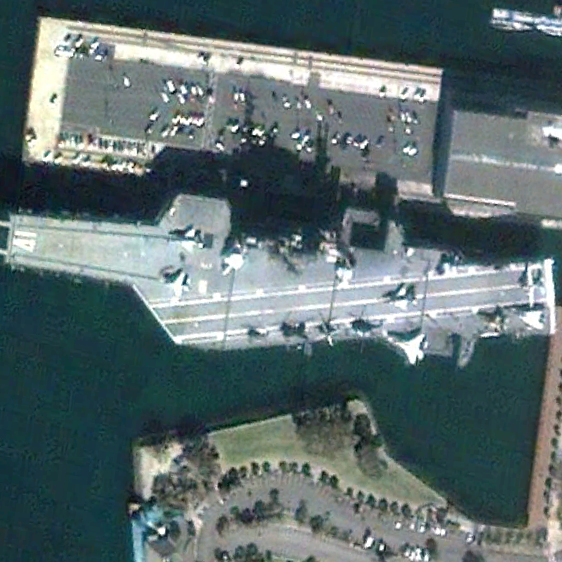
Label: Midway-class_aircraft_carrier